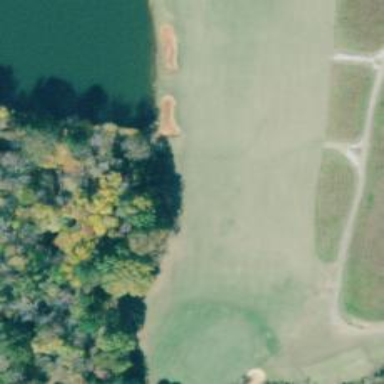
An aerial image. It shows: Golf fairway surrounded by grass.